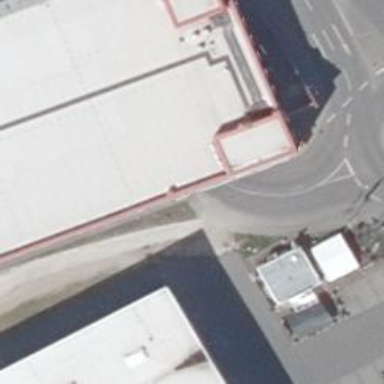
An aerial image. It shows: Entrance to multi-storey parking facility.